Interaction volume radius: 5 \u00c5
Interaction volume height: 15 \u00c5
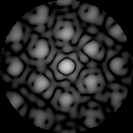
Disorder parameter: 0.2828